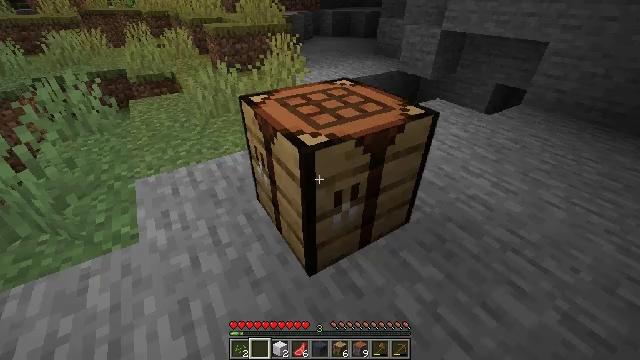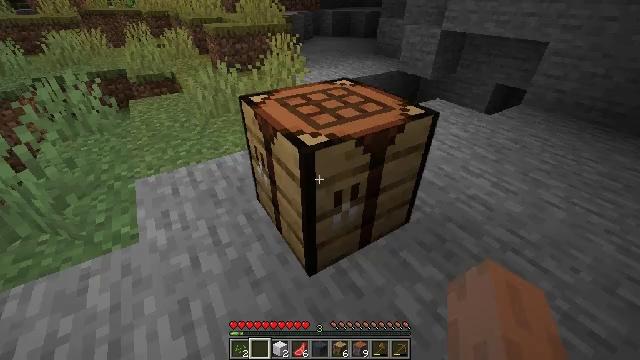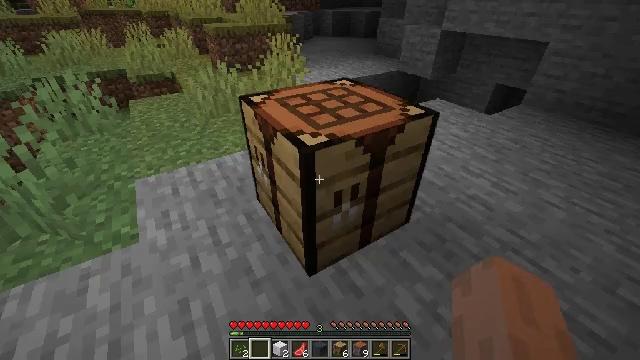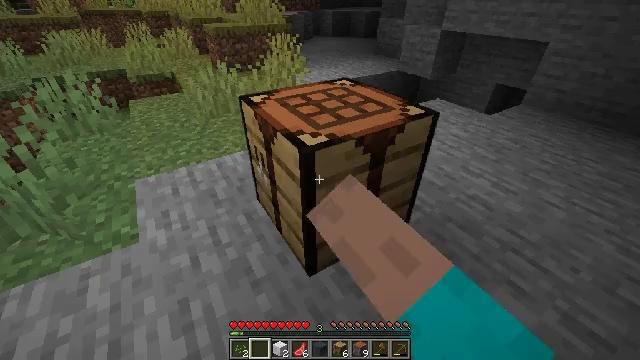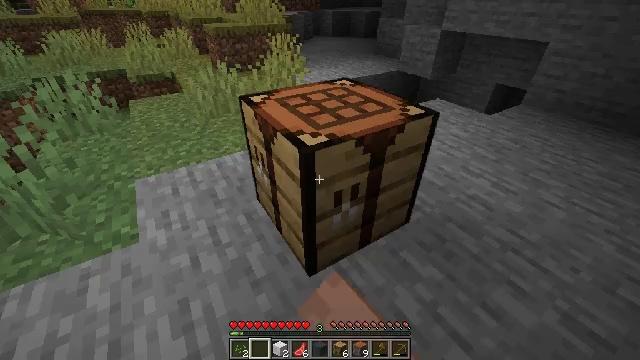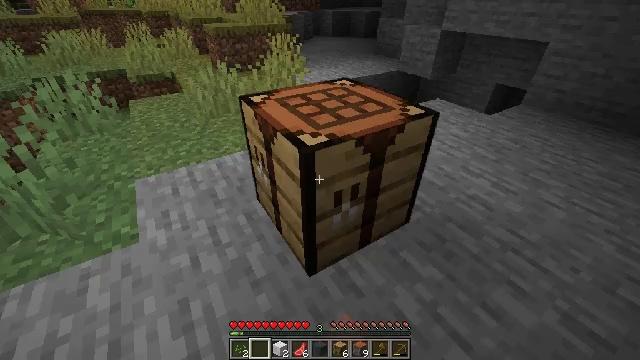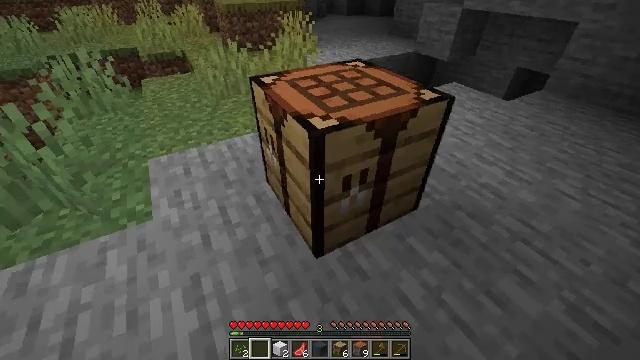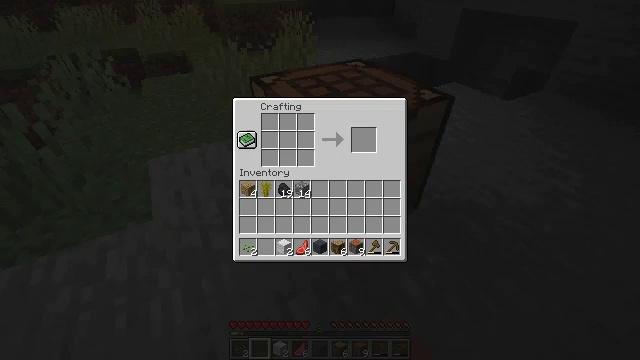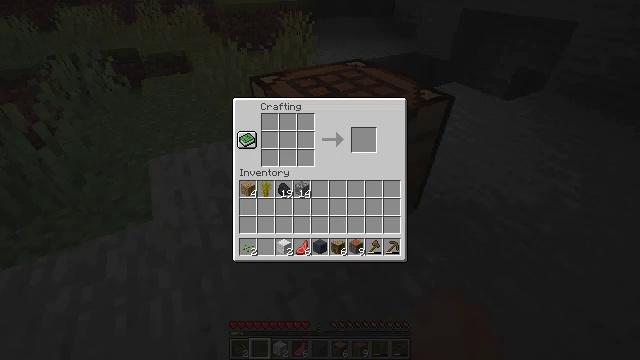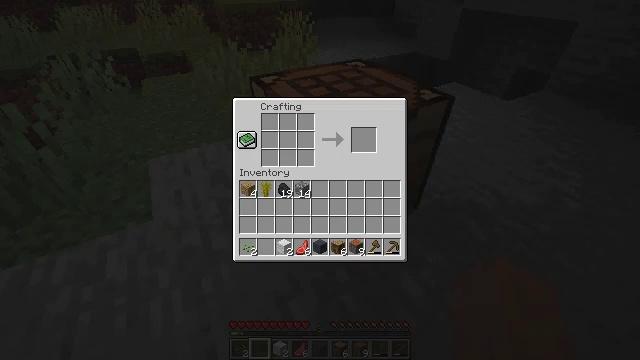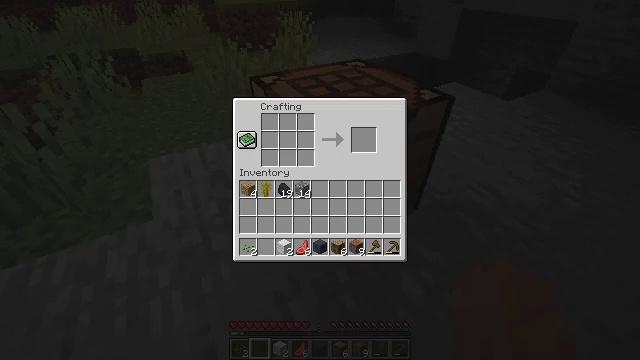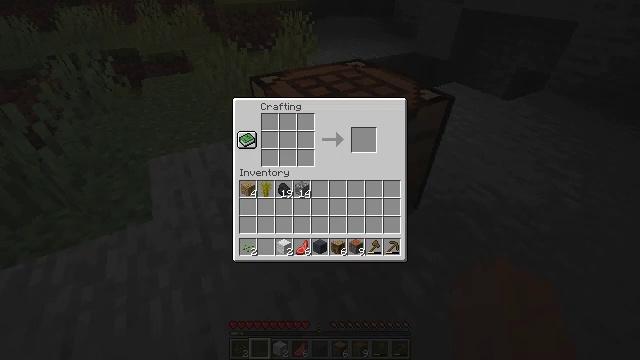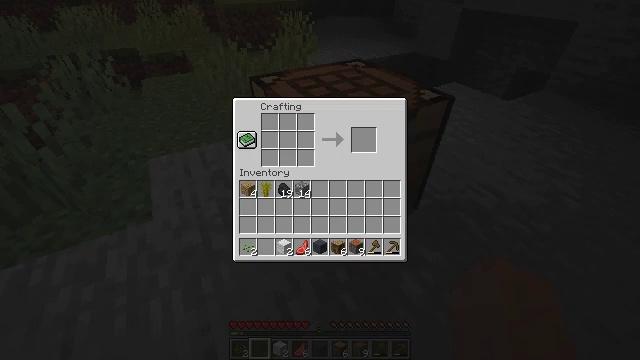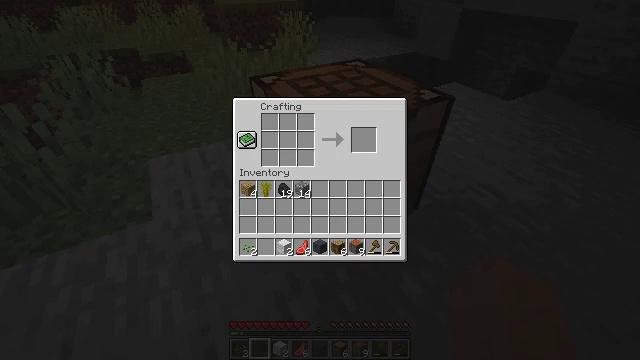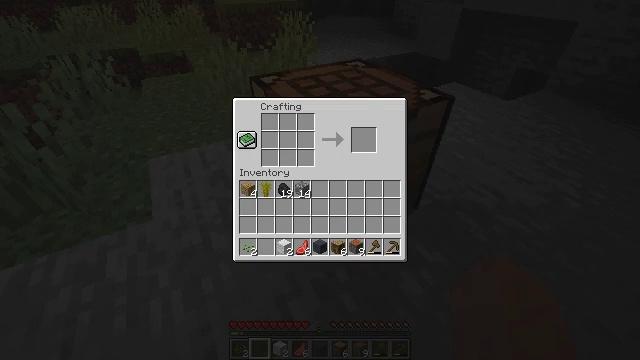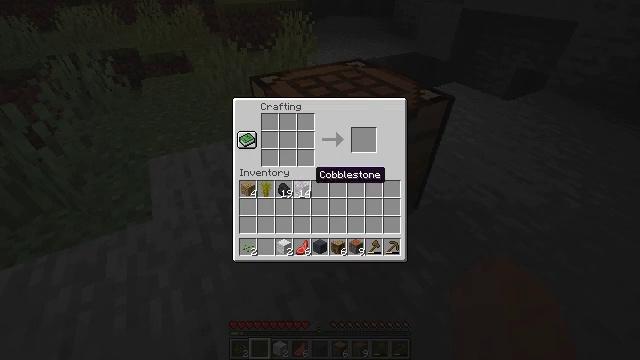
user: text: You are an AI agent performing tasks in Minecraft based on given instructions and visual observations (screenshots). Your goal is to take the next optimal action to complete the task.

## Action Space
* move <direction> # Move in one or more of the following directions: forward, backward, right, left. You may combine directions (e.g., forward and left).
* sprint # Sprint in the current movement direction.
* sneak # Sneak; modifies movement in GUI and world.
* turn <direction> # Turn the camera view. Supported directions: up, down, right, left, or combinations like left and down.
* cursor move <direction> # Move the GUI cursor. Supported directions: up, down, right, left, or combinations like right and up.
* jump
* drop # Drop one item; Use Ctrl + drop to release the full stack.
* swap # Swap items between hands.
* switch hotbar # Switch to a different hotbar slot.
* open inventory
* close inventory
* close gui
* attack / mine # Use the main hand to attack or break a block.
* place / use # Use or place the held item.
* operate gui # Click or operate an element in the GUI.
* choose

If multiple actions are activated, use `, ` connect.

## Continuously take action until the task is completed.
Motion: motion action
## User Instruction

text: Transform acacia logs into acacia planks.
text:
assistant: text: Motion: no_op
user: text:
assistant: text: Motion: use / place
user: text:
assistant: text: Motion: use / place
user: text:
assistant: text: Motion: no_op
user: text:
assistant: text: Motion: no_op
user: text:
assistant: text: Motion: turn left and down
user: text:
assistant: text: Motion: open gui
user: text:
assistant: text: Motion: no_op
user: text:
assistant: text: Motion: no_op
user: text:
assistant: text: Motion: no_op
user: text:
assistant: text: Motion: cursor move right
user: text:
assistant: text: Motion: no_op
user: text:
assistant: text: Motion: no_op
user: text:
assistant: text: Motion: no_op
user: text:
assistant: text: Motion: cursor move left
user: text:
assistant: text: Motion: cursor move left and down
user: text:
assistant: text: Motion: no_op
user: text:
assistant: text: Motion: no_op
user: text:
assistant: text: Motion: no_op
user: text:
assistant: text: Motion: no_op
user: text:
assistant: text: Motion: no_op
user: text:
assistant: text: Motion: cursor move right and down
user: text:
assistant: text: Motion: cursor move right
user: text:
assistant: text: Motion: no_op
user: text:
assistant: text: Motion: no_op
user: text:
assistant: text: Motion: no_op
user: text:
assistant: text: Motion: no_op
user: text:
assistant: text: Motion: no_op
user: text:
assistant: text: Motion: no_op
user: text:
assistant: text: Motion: no_op